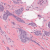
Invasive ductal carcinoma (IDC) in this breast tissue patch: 1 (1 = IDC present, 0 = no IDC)